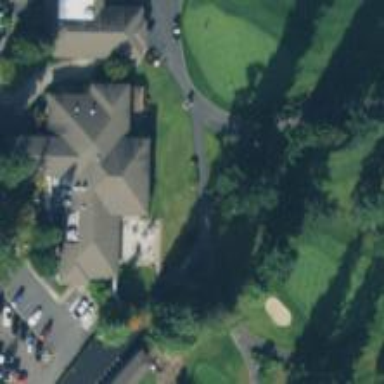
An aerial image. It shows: Service road used as golf cart path.